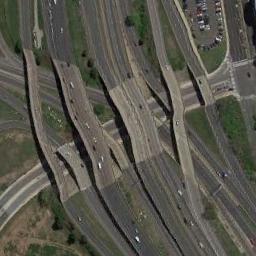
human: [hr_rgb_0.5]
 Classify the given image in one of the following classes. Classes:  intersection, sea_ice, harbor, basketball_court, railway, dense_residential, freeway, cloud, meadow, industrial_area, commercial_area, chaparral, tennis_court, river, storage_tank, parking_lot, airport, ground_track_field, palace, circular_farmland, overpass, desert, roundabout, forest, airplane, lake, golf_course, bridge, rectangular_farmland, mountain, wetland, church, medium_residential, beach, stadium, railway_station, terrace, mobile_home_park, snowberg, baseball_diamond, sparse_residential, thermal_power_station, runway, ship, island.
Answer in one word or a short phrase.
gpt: overpass